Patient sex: F
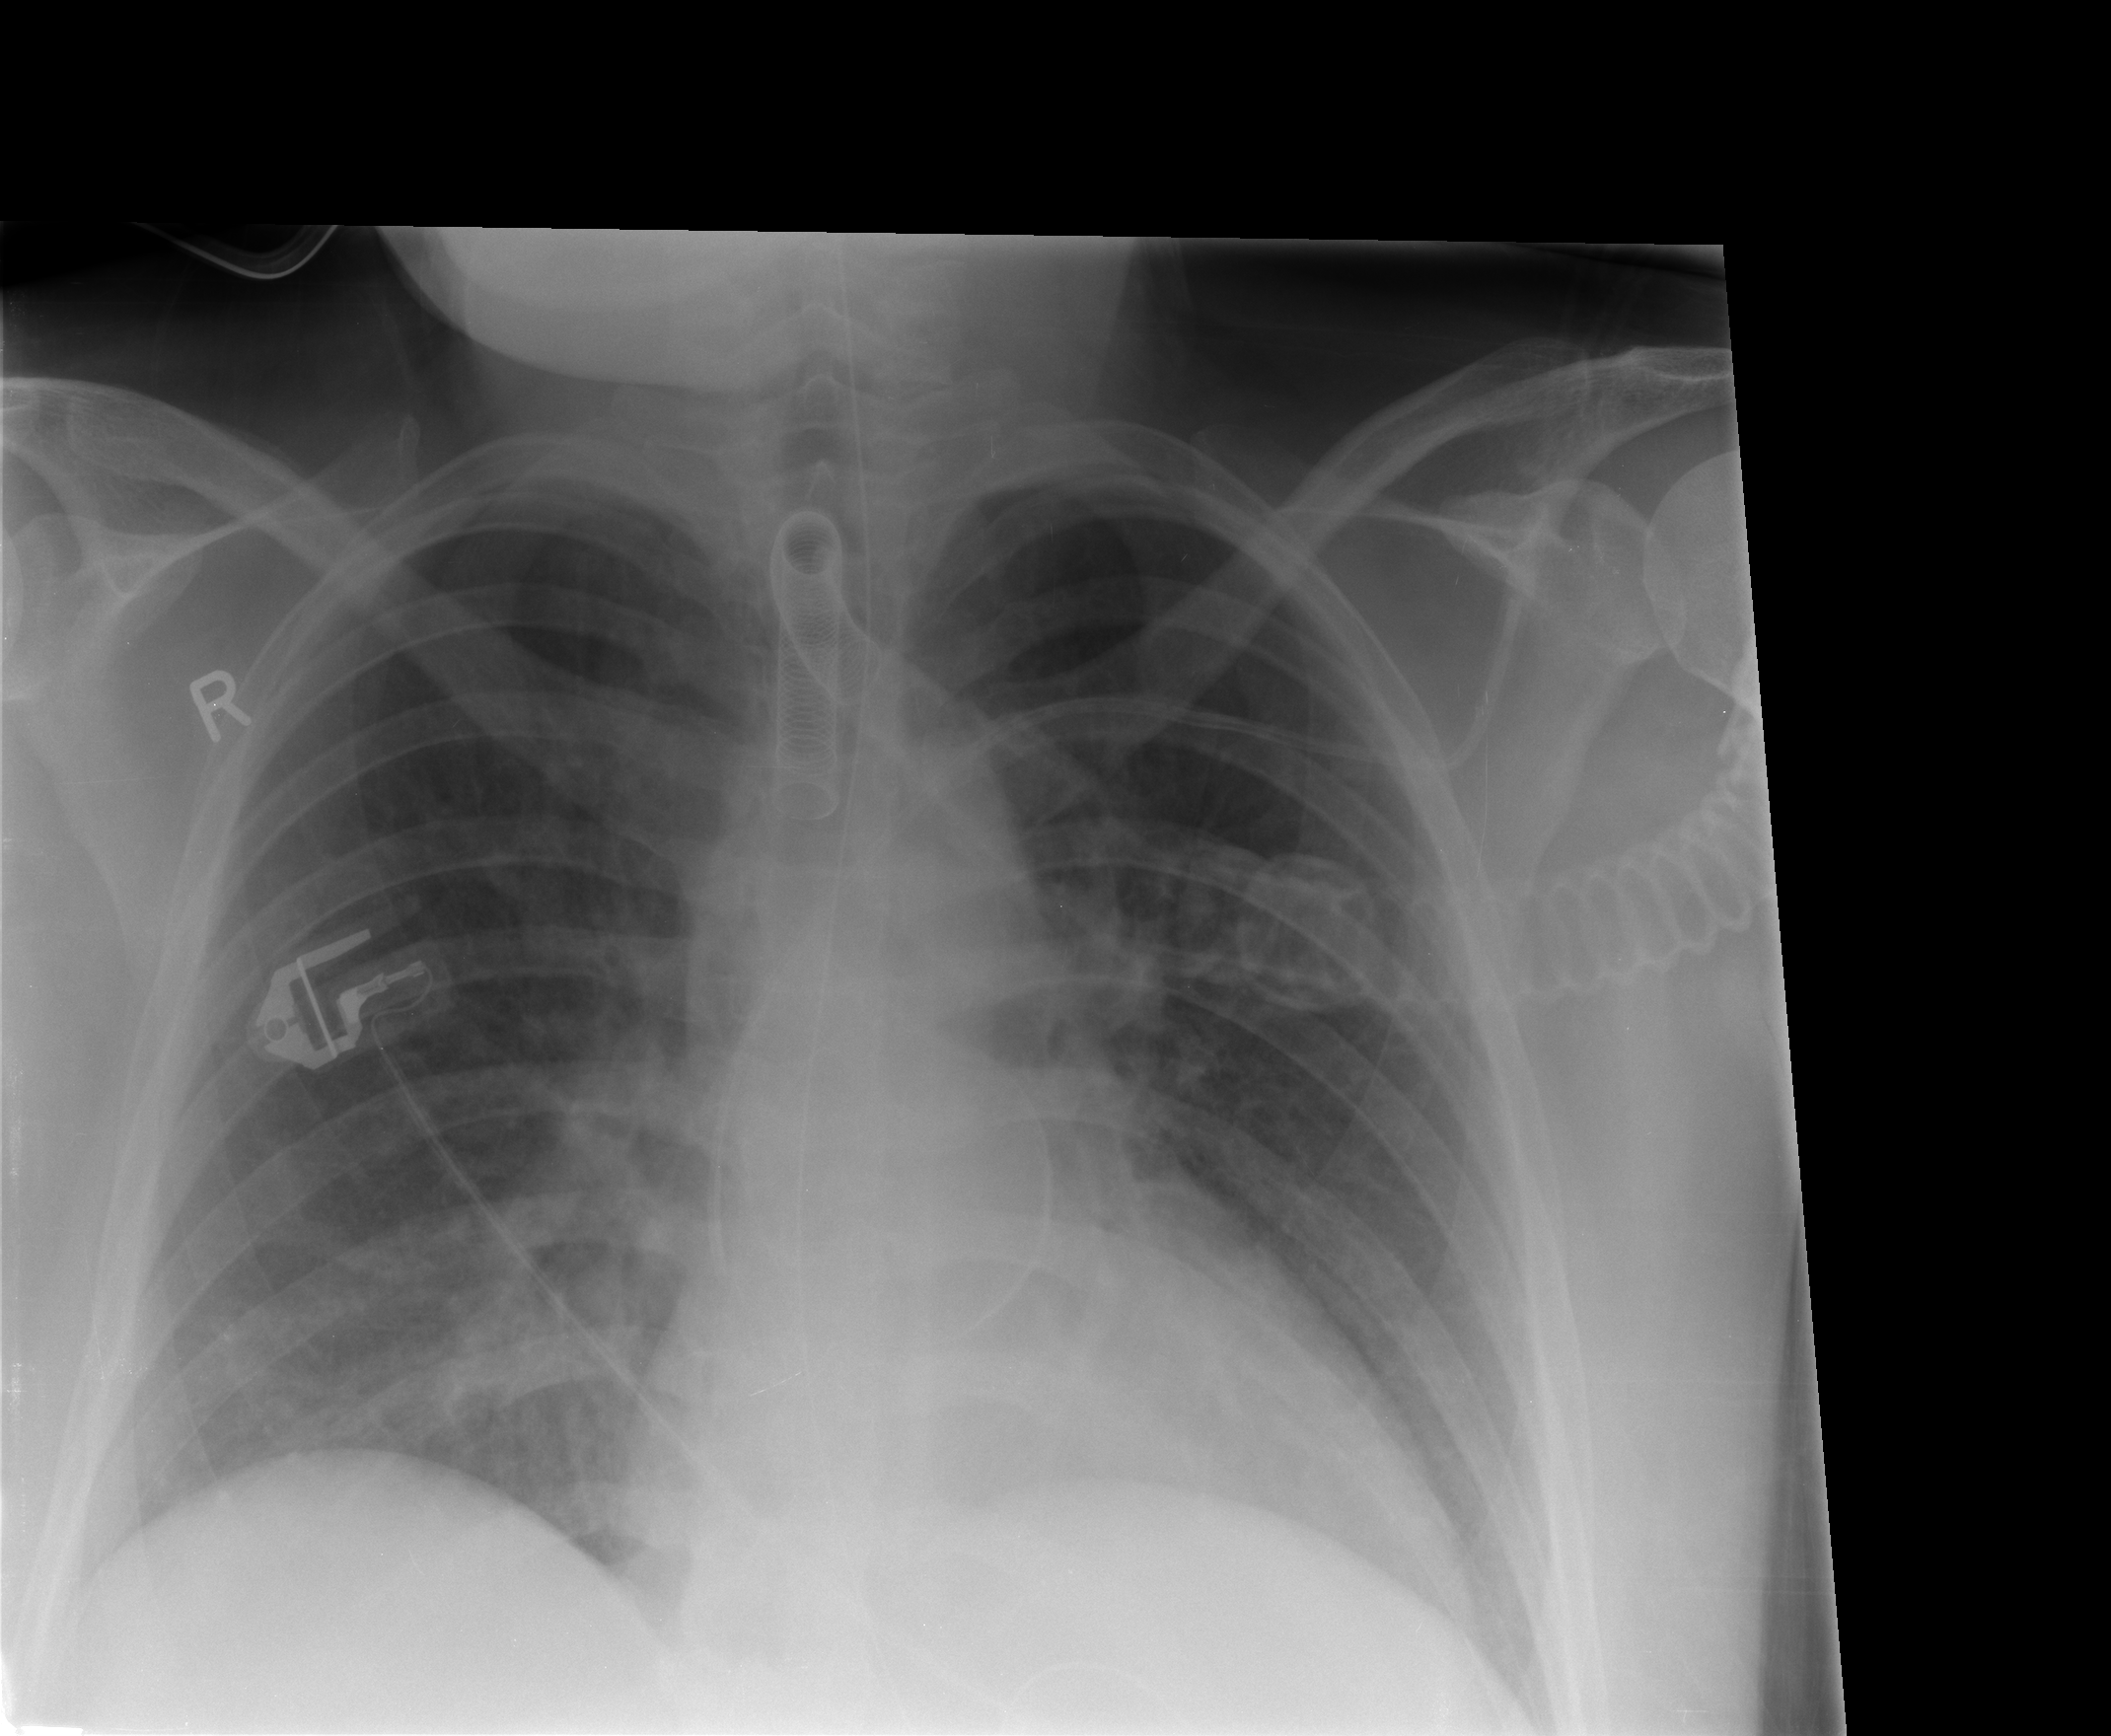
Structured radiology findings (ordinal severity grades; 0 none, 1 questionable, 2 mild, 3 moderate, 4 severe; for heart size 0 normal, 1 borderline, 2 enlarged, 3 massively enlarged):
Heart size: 2
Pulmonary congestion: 2
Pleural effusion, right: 0
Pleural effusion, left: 0
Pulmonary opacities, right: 2
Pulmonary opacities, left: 2
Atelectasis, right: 1
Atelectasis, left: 1